Question: For some reason Netbeans can't access javadoc in Java ME projects.
Netbeans does find javadoc in Java Desktop Application
Attached an image of my Java ME javadoc.

Thanks!
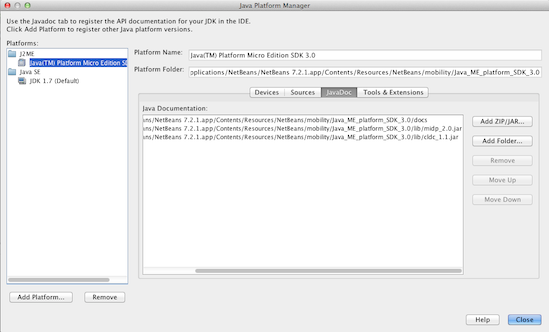
Answer: as an alternative to those jar files, you might want to download the specifications directly from the JCP website at <URL> then add the javadoc they contain to Netbeans.
The relevant JSRs should be 139 and 118.